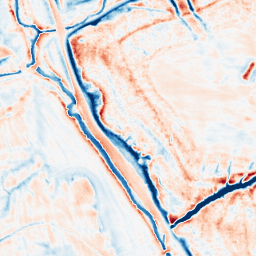
Category: edge_preserving
Decomposition family: anisotropic_diffusion
Decomposition parameters: iterations: 50
kappa: 50
gamma: 0.2
Upsampling method: sinc_blackman
Upsampling parameters: scale: 2
kernel_size: 4
Upsampling scale: 2